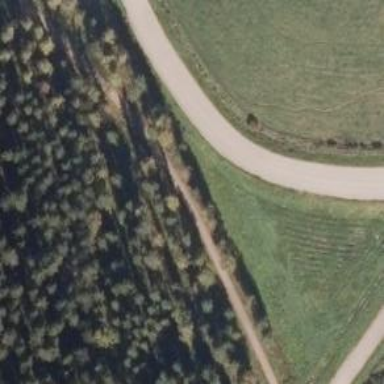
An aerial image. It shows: Bridleway with grade2 track type.